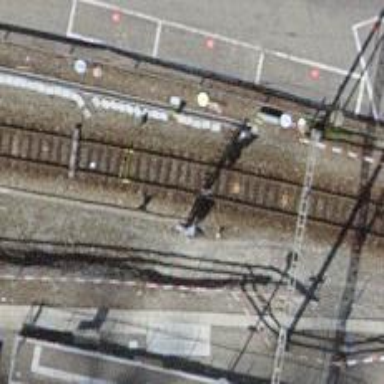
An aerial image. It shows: Railway signal.